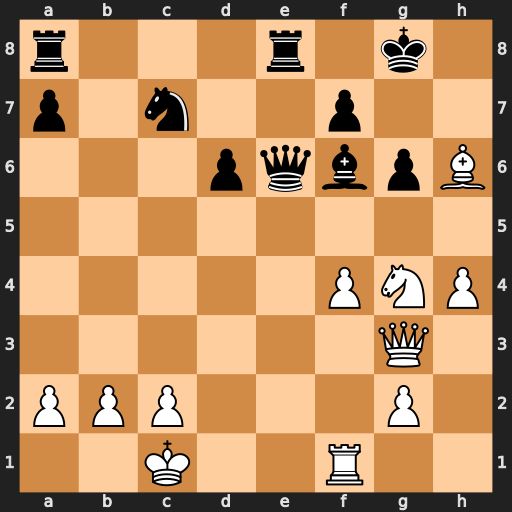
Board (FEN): r3r1k1/p1n2p2/3pqbpB/8/5PNP/6Q1/PPP3P1/2K2R2
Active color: w
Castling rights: -
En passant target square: -
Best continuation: f5 Bxb2+ Kxb2